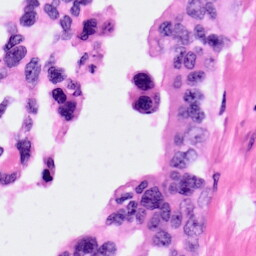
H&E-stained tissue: Pancreatic